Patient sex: M
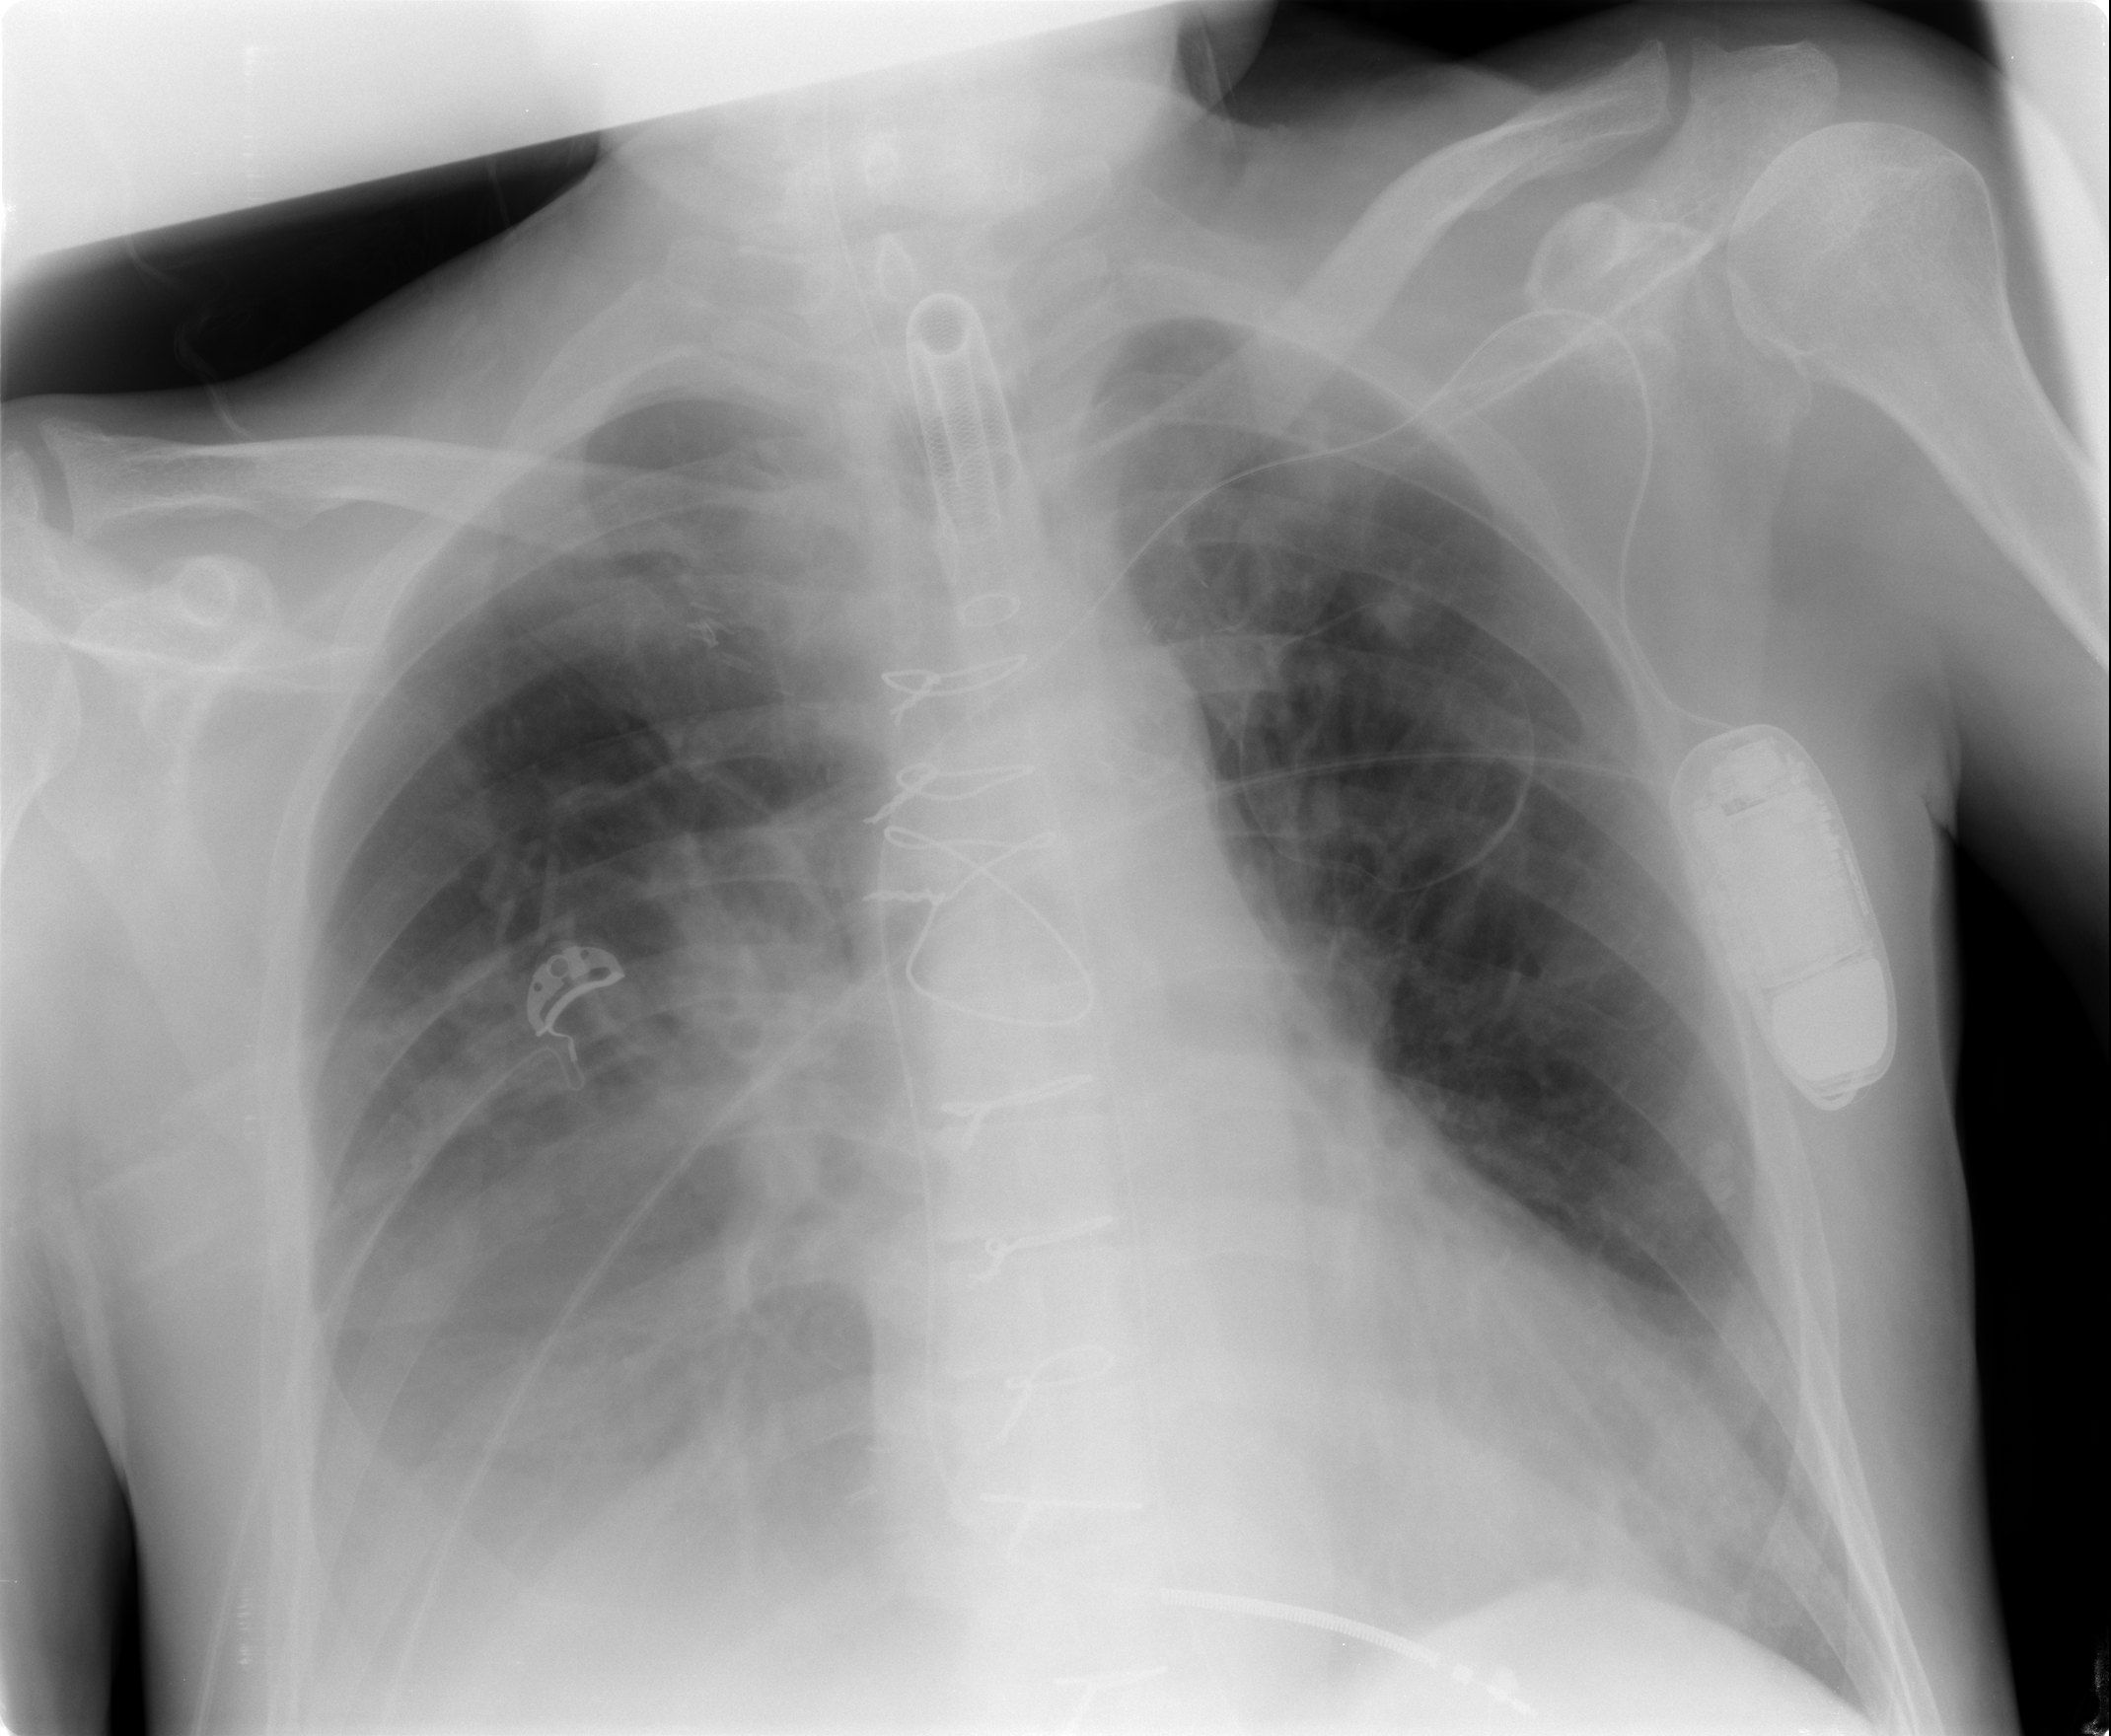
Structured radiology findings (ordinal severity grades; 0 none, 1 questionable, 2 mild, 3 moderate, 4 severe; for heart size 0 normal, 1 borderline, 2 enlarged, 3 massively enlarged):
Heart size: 2
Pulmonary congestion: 2
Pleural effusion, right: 3
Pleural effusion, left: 0
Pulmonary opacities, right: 2
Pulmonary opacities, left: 0
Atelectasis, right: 2
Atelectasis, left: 2